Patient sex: M
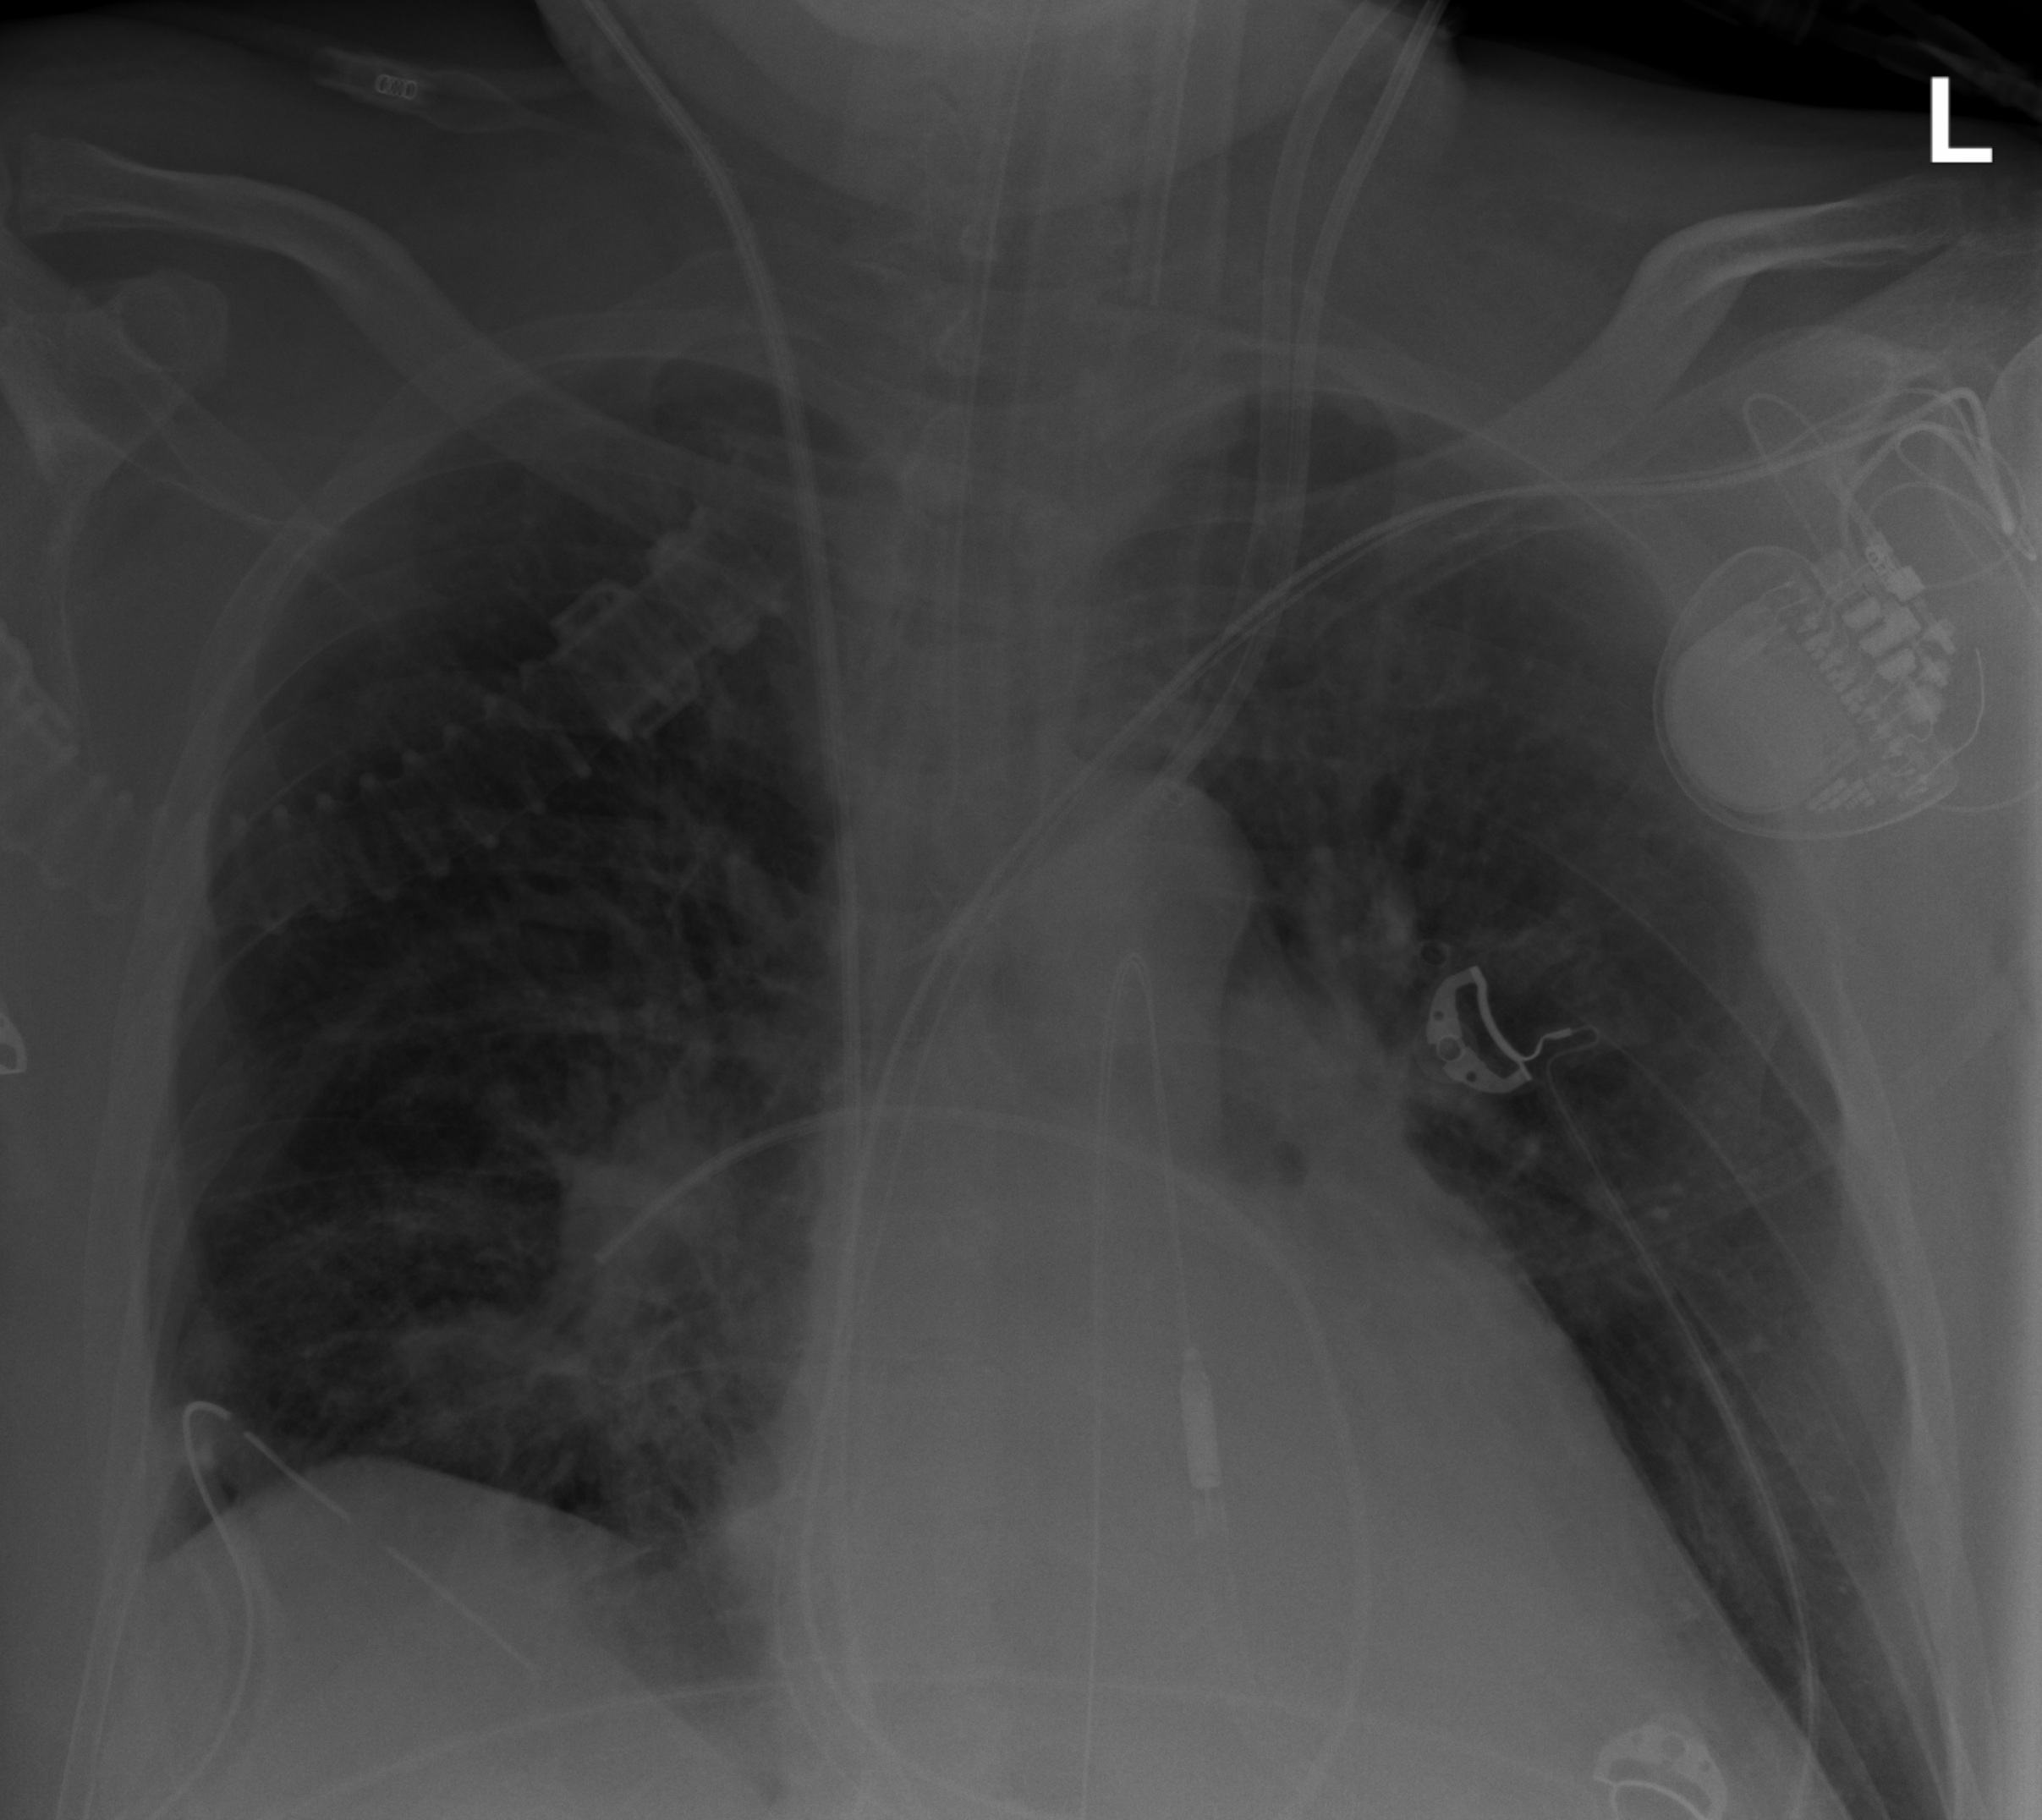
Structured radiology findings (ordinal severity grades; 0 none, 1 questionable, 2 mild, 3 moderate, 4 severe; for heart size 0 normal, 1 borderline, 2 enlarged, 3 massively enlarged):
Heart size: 2
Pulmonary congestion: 2
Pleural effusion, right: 0
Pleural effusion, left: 0
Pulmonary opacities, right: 2
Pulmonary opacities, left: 0
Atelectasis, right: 2
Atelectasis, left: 2